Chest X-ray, PA view. Patient: 63 years old, sex F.
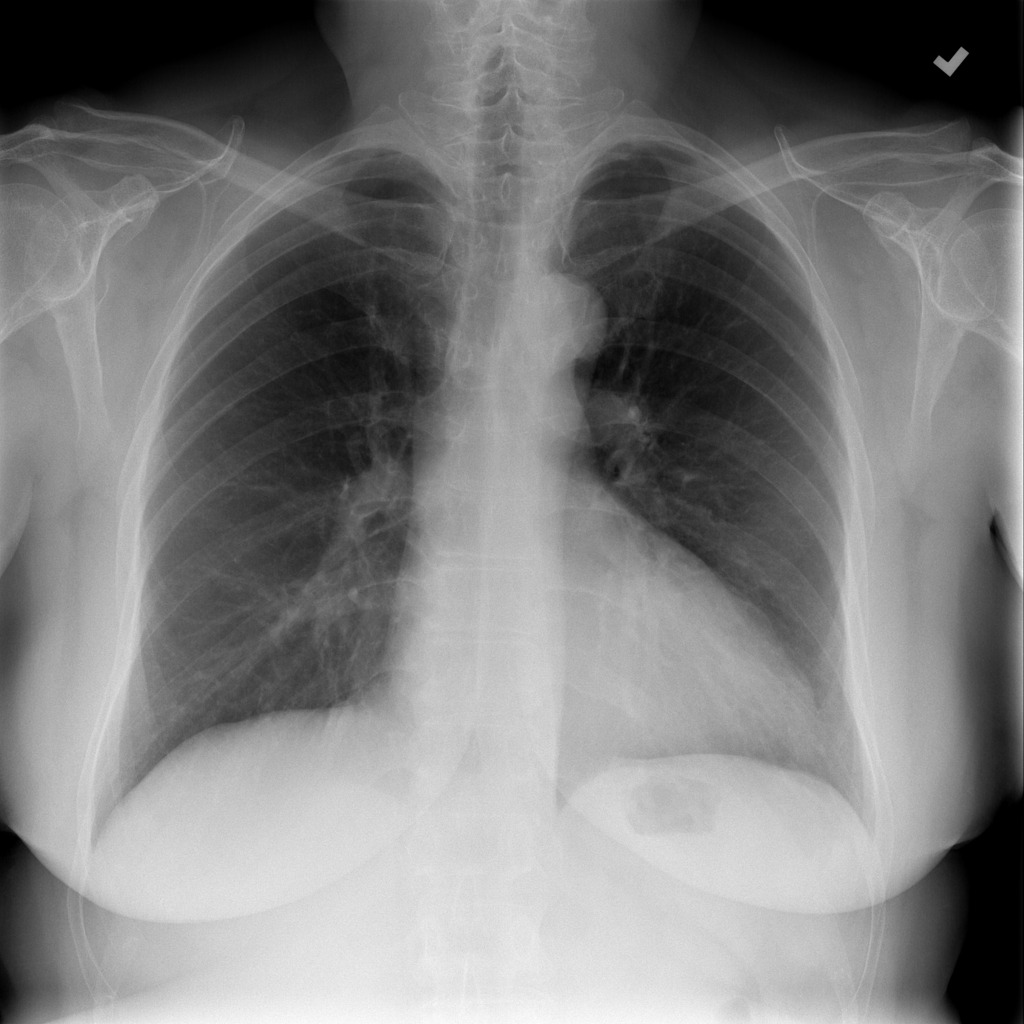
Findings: No Finding